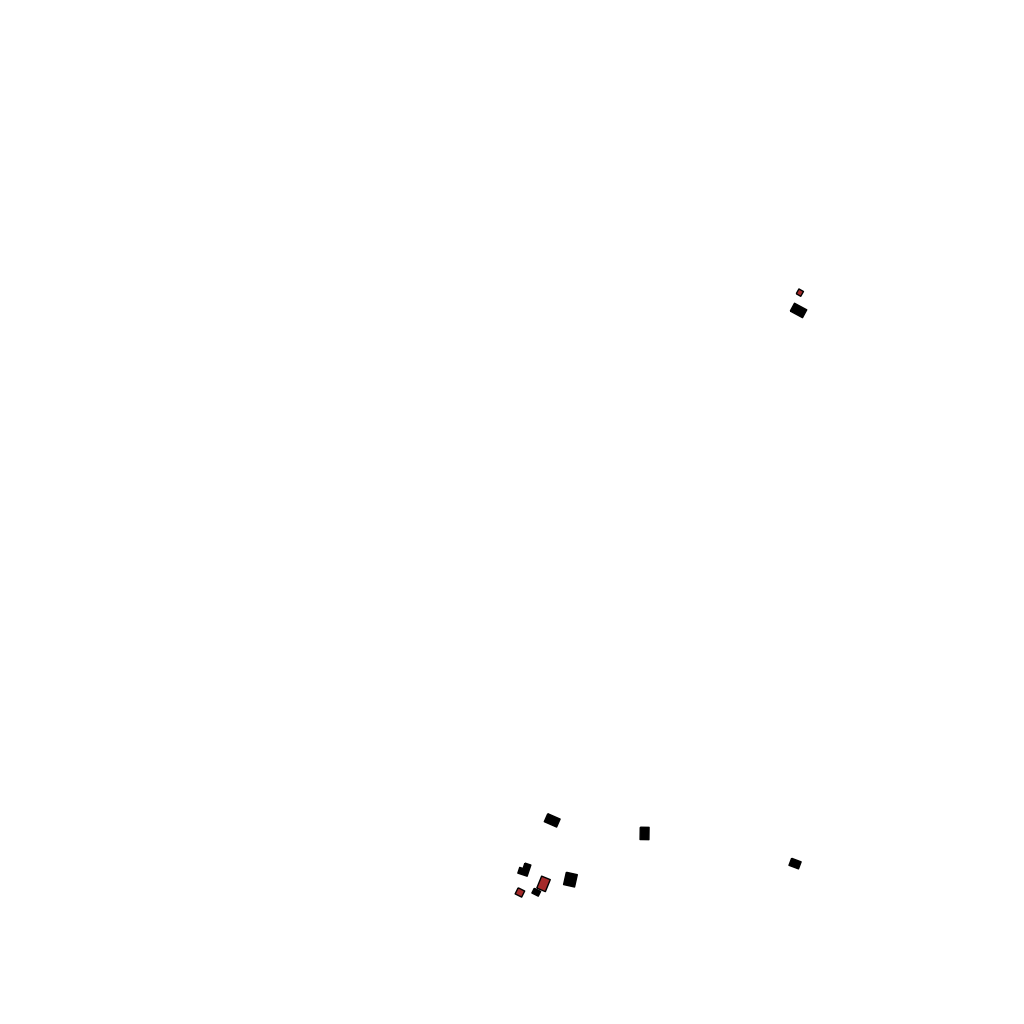
Tags: overhead vector_map, recreation, residential, soviet, individual_rise, density_1, Building, Facility, 1.0 km²